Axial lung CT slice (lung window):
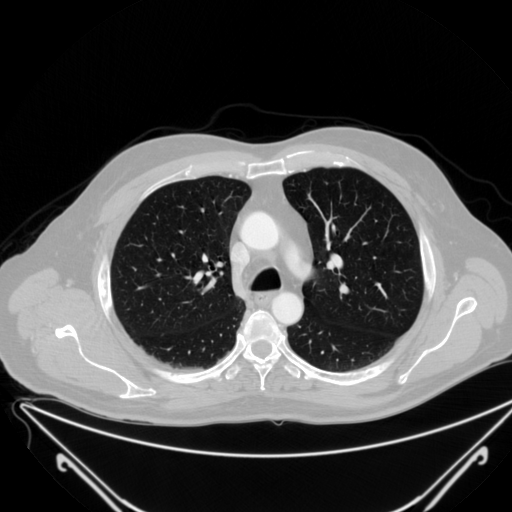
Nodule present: no